Interaction volume radius: 5 \u00c5
Interaction volume height: 50 \u00c5
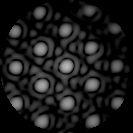
Disorder parameter: 0.07932